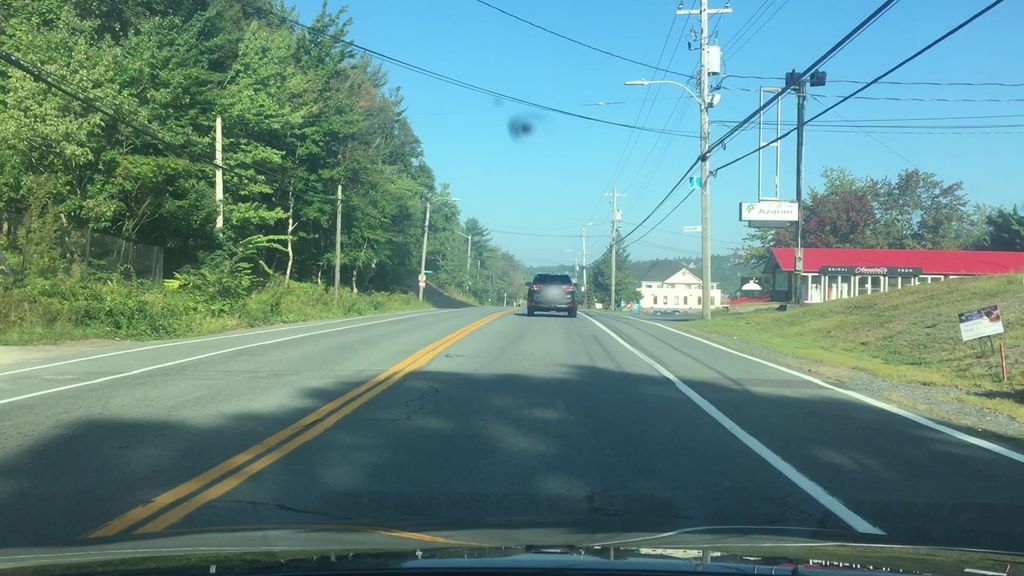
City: halifax